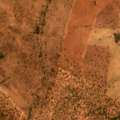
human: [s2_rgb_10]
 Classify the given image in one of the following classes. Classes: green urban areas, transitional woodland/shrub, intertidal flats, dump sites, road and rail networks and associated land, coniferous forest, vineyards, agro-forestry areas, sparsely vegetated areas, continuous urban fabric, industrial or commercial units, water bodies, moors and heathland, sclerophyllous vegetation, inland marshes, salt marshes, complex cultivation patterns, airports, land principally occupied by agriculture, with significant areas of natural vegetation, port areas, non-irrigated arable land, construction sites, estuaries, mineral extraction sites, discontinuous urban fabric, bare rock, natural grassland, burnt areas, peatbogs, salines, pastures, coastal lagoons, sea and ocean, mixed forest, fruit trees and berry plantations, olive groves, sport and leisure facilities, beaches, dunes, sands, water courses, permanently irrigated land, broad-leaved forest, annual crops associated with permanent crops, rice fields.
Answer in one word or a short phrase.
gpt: pastures, agro-forestry areas, broad-leaved forest, transitional woodland/shrub